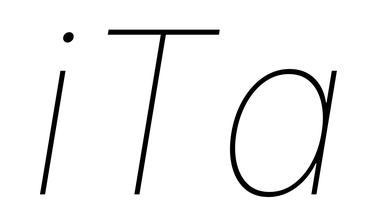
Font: Inter-Italic_Thin_Italic